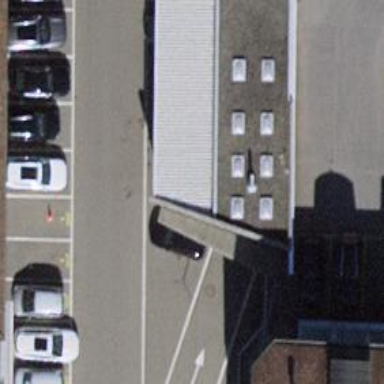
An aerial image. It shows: Car wash facility.